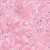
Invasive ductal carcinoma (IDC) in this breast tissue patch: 0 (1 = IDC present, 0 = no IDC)